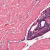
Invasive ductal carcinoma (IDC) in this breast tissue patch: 0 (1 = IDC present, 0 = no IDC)